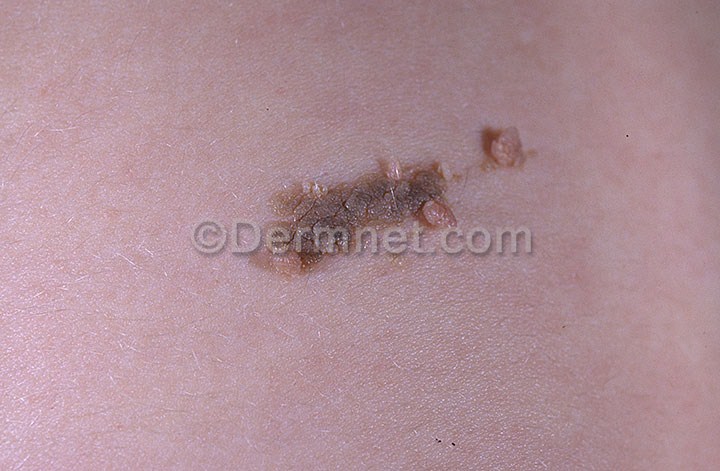
Disease: Seborrheic Keratoses and other Benign Tumors